Question: I want to retrieve the outline information of font glyphs as bezier paths in HTML5. This would allow me to randomize the outlines:

In Cocoa, I would use <URL>. How does this work in JavaScript?
I discovered that Mozilla has <URL> but I can't get it to work.
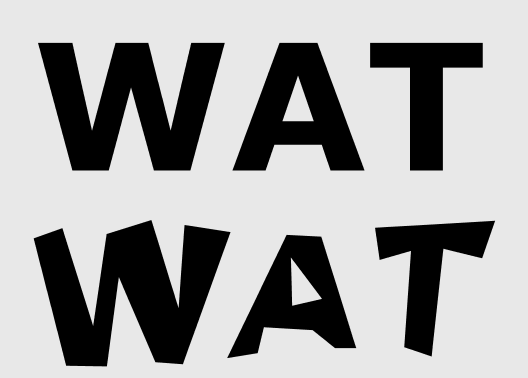
Answer: Out of necessity I've created my own library called <URL>. It parses OpenType, TrueType, PostScript and WOFF fonts.
Here's how it parses a typeface:
- '.ttf''.otf''XMLHttpRequest'- 'glyf''loca'- 'cmap'- 'head''hmtx'
Then it can create a bezier path:
- - -
This results in a path that you can draw using the HTML5 canvas:
'''
var font = opentype.parseFont(arrayBuffer);
var path = font.getPath("Hello, World!", {x:0, y:150, fontSize:72});
path.draw(ctx);
'''

The <URL> has a live example.